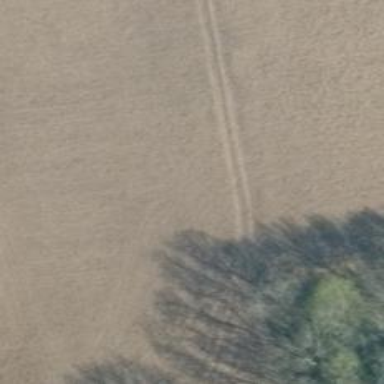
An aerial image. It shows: Sandy track with grade3 tracktype.